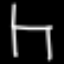
Label: chair